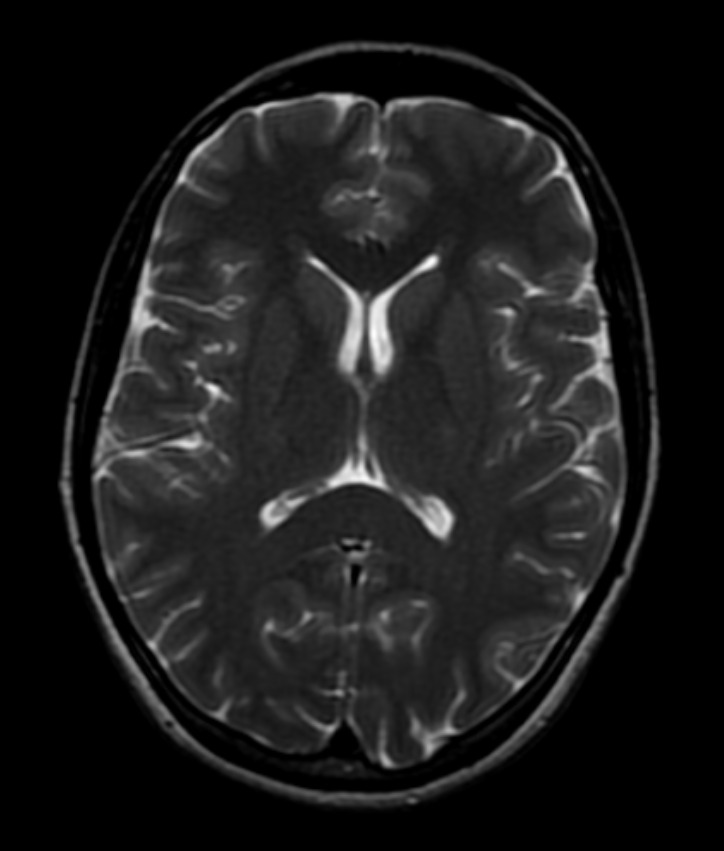
Label: notumor